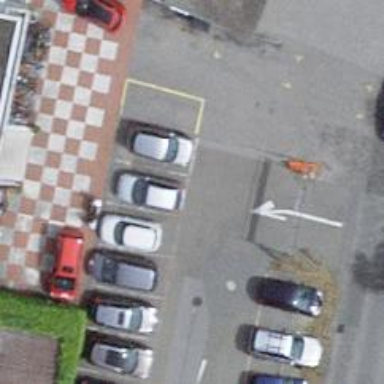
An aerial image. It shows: Road serving as parking aisle.